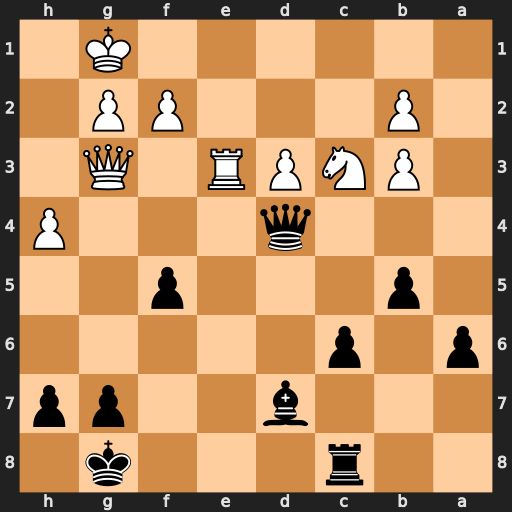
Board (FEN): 2r3k1/3b2pp/p1p5/1p3p2/3q3P/1PNPR1Q1/1P3PP1/6K1
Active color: b
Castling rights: -
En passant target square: -
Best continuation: f4 Ne2 Qxe3 Qxe3 fxe3